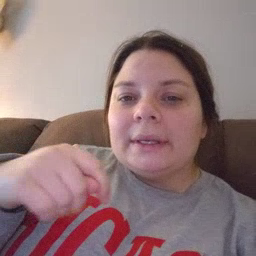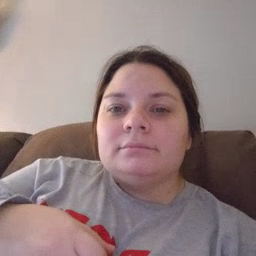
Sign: toy